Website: bh-photo
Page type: receipt
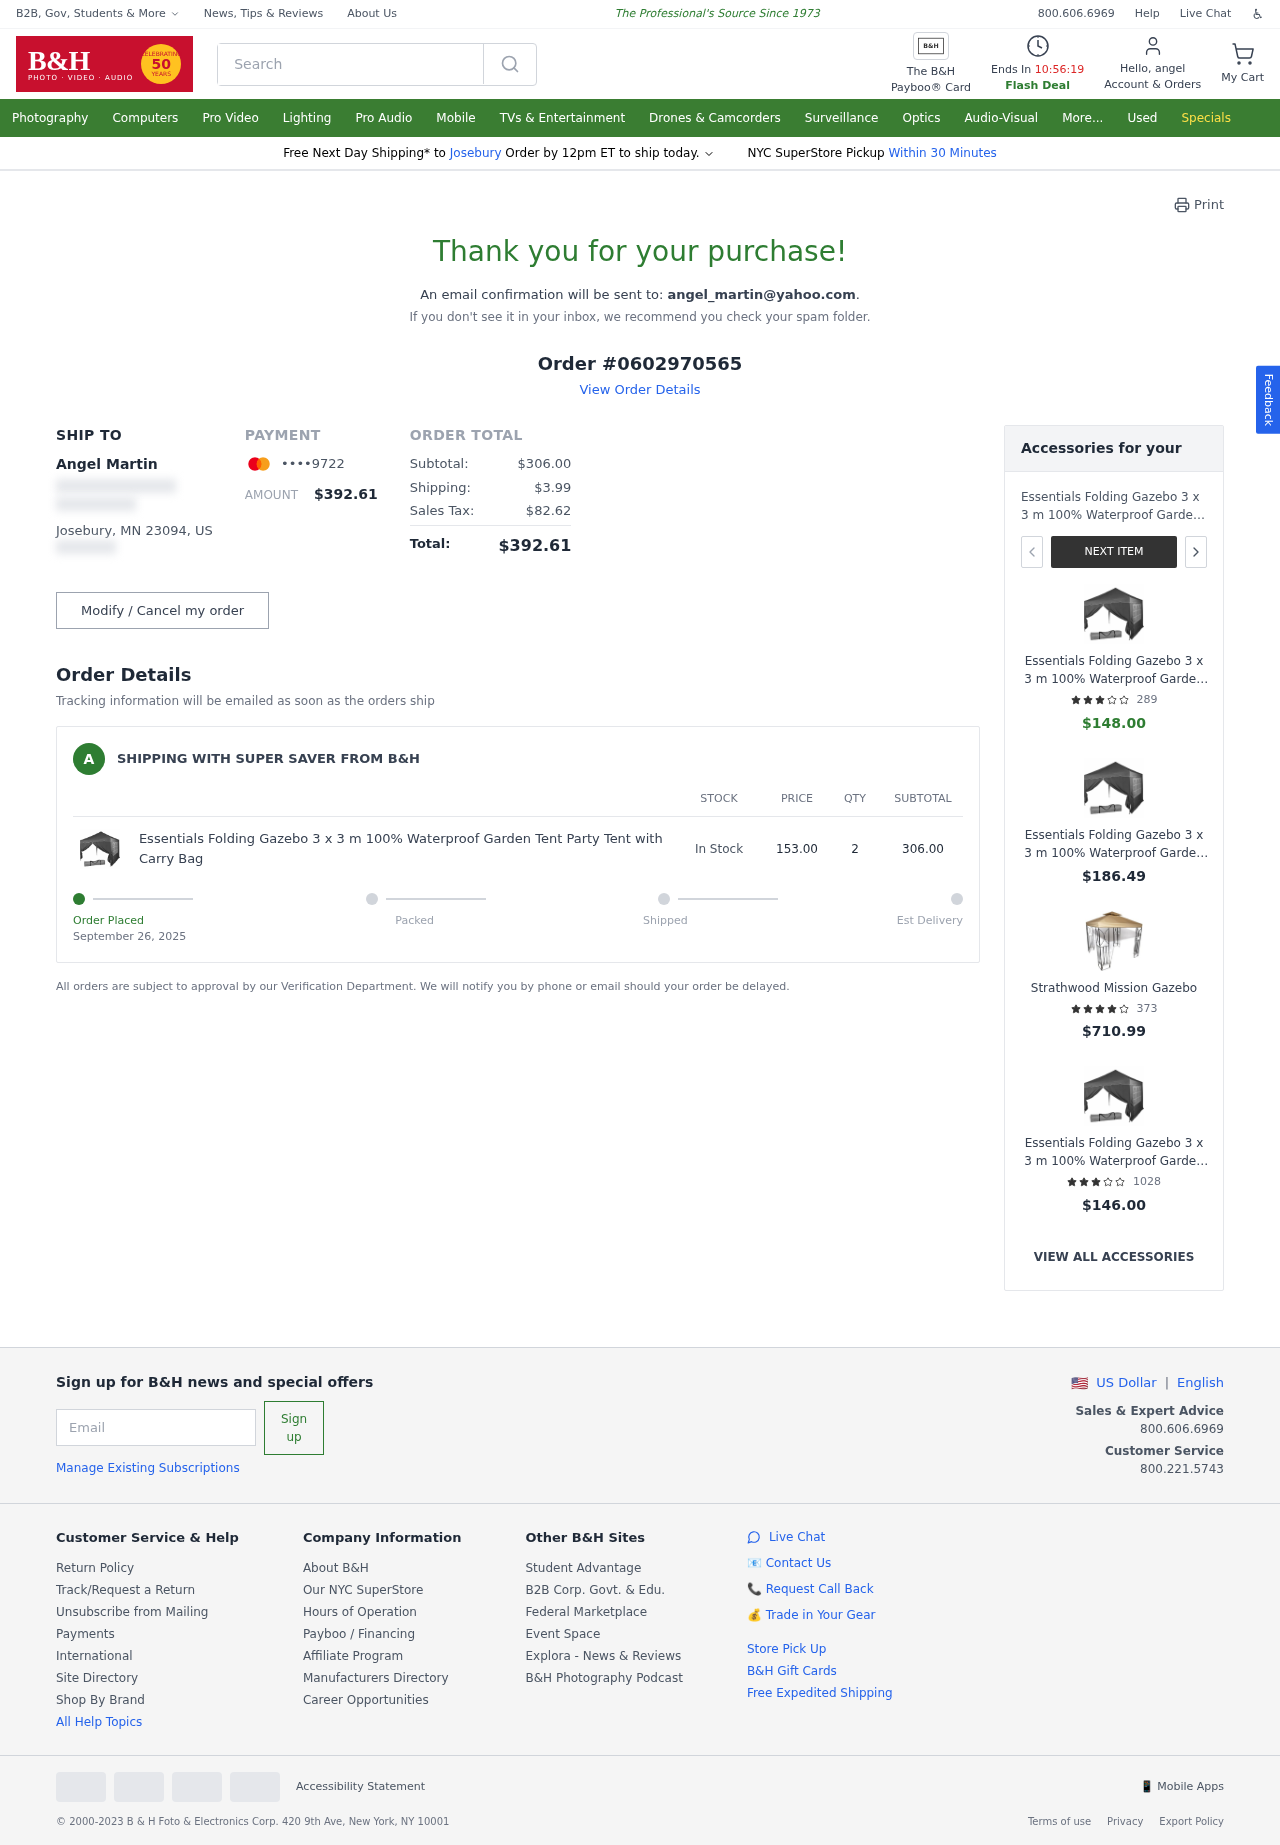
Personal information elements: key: PII_CARD_LAST4
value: ••••9722
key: PII_CITY
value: Josebury
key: PII_EMAIL
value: angel_martin@yahoo.com
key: PII_FIRSTNAME
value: angel
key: PII_FULLNAME
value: Angel Martin
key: PII_CITY_STATE_ZIP
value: Josebury, MN 23094
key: PII_COUNTRY_CODE
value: US
Product elements: key: PRODUCT1_NAME
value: Essentials Folding Gazebo 3 x 3 m 100% Waterproof Garden Tent Party Tent with Carry Bag
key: PRODUCT1_PRICE
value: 153
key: PRODUCT1_QUANTITY
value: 2
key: PRODUCT2_NAME
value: Essentials Folding Gazebo 3 x 3 m 100% Waterproof Garden Tent Party Tent with Carry Bag
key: PRODUCT2_NUM_RATINGS
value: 289
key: PRODUCT2_PRICE
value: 148
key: PRODUCT2_RATING
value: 3.9
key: PRODUCT3_NAME
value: Essentials Folding Gazebo 3 x 3 m 100% Waterproof Garden Tent Party Tent with Carry Bag
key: PRODUCT3_PRICE
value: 186.49
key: PRODUCT4_NAME
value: Strathwood Mission Gazebo
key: PRODUCT4_NUM_RATINGS
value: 373
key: PRODUCT4_PRICE
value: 710.99
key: PRODUCT4_RATING
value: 4.5
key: PRODUCT5_NAME
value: Essentials Folding Gazebo 3 x 3 m 100% Waterproof Garden Tent Party Tent with Carry Bag
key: PRODUCT5_NUM_RATINGS
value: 1028
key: PRODUCT5_PRICE
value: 146
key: PRODUCT5_RATING
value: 3.7
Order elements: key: ORDER_ID
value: Order #0602970565
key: ORDER_TOTAL
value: $392.61
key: ORDER_SUBTOTAL
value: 306.00
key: ORDER_SUBTOTAL
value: $306.00
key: ORDER_SHIPPING_COST
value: $3.99
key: ORDER_TAX
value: $82.62
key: ORDER_DATE
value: September 26, 2025
Search elements: key: HEADER_SEARCH
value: Search